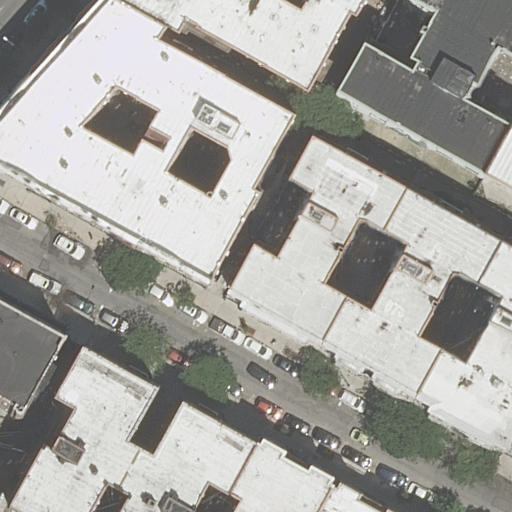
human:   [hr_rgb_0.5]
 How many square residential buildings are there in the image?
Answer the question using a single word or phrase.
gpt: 0

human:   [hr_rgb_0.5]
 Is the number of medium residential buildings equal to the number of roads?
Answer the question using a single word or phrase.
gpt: no

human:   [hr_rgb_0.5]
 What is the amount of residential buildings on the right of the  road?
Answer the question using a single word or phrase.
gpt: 4

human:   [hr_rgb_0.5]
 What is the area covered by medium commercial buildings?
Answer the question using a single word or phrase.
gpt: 0m2

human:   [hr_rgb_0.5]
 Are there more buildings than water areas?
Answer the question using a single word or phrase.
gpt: yes

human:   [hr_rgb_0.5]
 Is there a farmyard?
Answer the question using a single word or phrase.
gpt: no

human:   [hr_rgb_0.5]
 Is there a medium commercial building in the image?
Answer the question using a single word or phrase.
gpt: no

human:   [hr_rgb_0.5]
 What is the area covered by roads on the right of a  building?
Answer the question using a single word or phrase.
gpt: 0m2

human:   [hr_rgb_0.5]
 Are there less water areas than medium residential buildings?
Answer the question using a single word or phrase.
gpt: yes

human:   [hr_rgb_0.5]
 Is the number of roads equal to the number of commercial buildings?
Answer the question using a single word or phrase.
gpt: no

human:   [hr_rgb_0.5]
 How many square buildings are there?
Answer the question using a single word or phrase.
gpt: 0

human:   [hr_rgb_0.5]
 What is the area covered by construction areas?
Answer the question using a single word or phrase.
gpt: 0m2

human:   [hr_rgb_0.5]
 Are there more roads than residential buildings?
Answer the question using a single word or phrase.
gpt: no

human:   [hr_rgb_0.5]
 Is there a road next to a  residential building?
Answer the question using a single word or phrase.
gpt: yes

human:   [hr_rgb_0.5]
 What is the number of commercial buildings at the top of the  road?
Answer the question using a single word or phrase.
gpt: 0

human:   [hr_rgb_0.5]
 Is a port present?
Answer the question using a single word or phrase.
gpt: no

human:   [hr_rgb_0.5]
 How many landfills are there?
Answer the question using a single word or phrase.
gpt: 0

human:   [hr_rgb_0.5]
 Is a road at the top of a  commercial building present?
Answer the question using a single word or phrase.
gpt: no

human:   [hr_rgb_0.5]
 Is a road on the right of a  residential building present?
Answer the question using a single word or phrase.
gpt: no

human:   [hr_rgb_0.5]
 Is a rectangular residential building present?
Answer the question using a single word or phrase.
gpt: yes

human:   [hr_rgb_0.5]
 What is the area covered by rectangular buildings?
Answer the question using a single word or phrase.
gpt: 203m2

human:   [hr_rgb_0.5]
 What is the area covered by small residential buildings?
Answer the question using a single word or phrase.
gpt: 29m2

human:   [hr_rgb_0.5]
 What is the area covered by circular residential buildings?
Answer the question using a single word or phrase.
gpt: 0m2

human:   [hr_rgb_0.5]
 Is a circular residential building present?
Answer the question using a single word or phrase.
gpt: no

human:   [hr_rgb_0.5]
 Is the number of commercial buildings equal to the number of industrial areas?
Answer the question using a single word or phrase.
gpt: yes

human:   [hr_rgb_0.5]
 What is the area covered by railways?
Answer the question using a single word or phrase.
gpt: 0m2

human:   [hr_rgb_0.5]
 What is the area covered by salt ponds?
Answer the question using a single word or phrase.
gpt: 0m2

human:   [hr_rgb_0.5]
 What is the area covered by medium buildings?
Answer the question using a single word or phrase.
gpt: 1671m2

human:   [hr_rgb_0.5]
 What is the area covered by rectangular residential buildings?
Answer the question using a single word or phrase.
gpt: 203m2

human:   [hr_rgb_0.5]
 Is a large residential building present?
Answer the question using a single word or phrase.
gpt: yes

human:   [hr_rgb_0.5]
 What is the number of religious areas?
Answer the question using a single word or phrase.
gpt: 0

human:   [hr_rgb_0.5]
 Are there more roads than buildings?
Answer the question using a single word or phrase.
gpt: no

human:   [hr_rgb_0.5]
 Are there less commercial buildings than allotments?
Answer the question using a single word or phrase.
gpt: no

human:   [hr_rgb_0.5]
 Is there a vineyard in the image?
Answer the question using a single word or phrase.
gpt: no

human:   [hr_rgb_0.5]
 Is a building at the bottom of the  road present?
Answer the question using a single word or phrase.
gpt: yes

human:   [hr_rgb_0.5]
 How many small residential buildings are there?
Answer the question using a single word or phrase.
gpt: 2